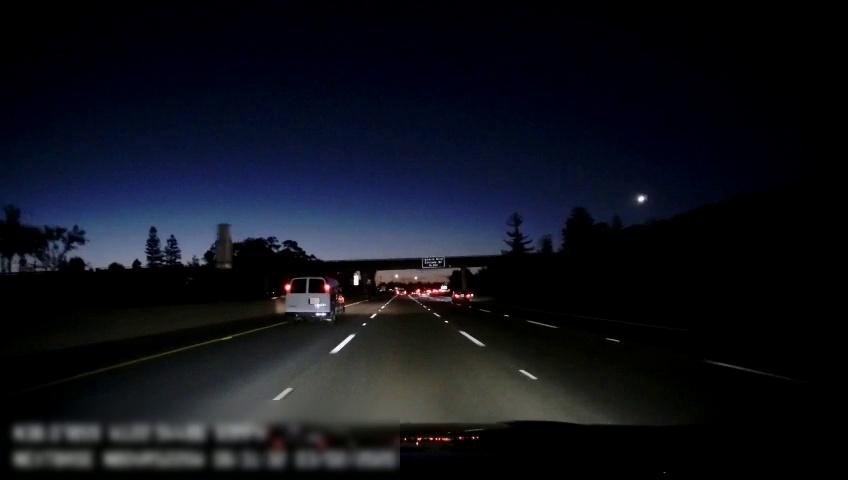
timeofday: Night
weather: Other
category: Drivable Space
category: Vehicles | Car
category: Vehicles | Van
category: Lanes | Alternate Lane
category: Lanes | Alternate Lane
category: Lanes | Alternate Lane
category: Lanes | Alternate Lane
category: Lanes | Alternate Lane
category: Traffic | Signs